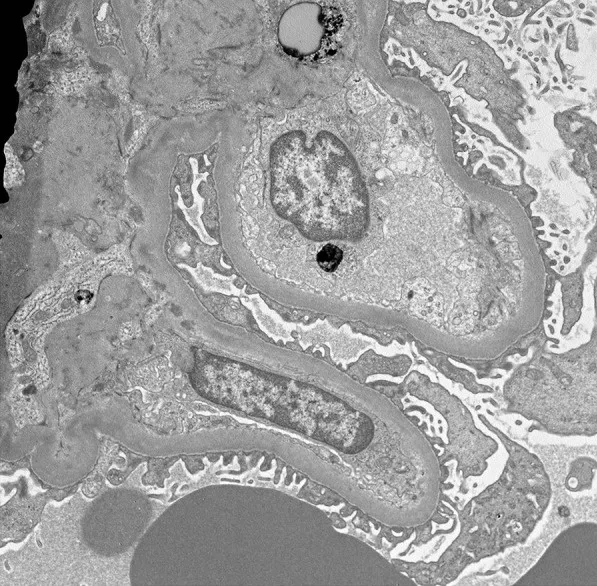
Part of glomerulus with focal fusion of foot processes (arrow) and absence of immune complexes (electron microscopy, x8,000).
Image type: pathology (h&e)